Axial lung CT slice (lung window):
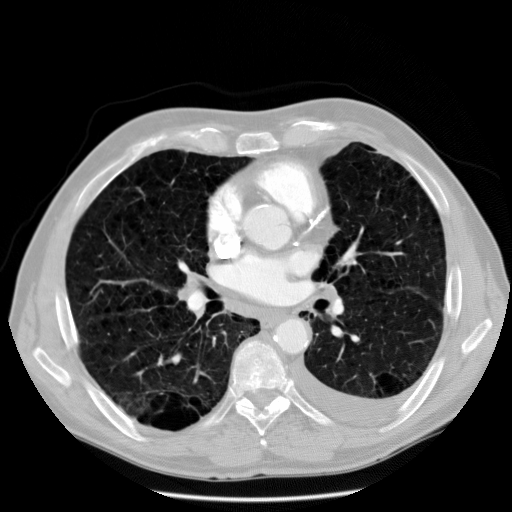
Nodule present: no